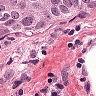
Metastatic tissue present: yes